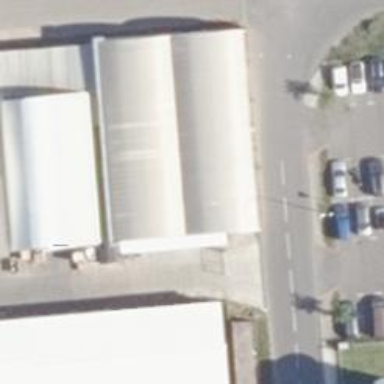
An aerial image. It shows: Industrial building.